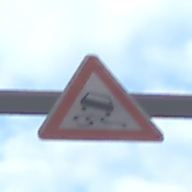
Verkehrszeichen: SchleuderOderRutschgefahr
Umgebung: Outdoor, Urban
Tageszeit: MorningAfternoon
Wetter: Overcast
Licht: Natural
Jahreszeit: NotSpecified
Kontrast: LowContrast